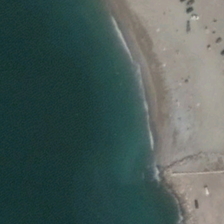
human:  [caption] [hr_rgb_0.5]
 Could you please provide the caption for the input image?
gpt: the sea beat the white spray on the beach .

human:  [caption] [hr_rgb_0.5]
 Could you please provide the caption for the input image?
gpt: a blue sea beach .

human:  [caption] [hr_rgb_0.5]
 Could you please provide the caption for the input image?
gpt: the sea is blue and the sand is yellow .

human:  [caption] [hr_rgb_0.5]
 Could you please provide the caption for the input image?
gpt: a small fish is in the vastness of the sea .

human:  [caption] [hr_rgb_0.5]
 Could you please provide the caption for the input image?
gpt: the sea beat the white spray on the beach .